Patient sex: F
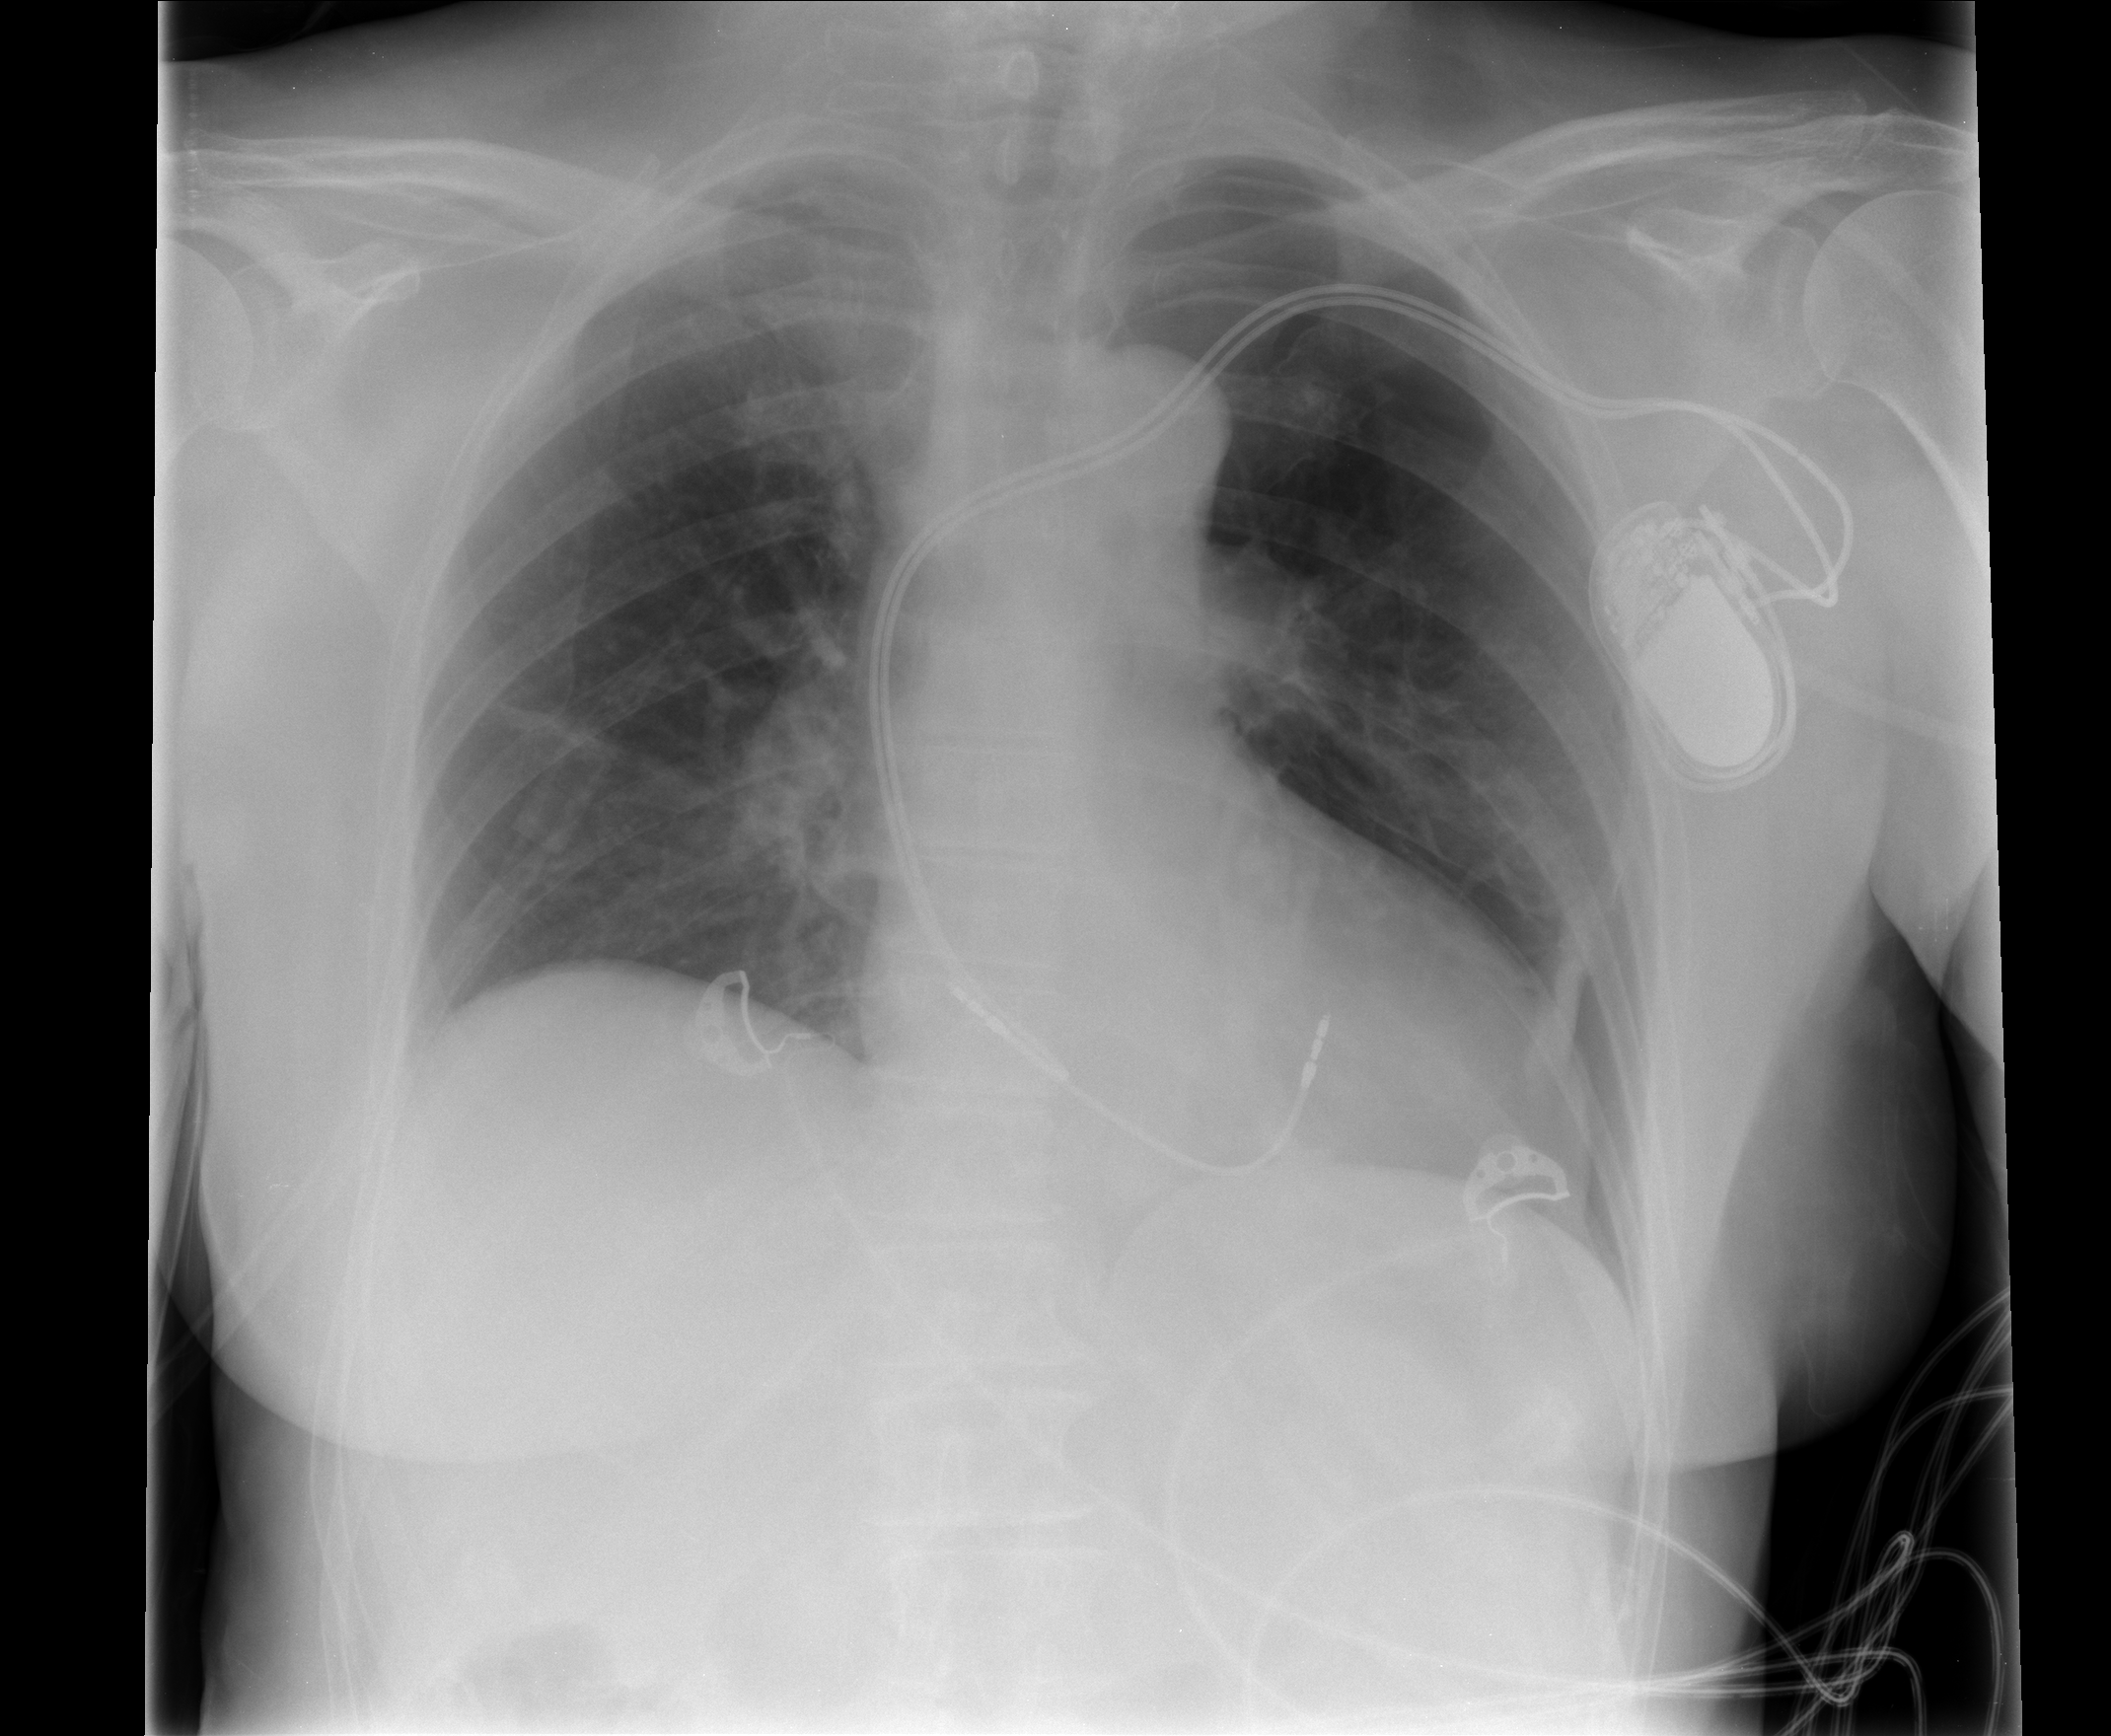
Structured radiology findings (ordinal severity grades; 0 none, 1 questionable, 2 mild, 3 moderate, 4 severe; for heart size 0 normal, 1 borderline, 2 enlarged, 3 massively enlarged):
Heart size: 2
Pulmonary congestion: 2
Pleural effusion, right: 0
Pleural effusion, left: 0
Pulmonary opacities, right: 0
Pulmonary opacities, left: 0
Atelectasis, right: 0
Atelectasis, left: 2